Question: I created a 'UIView' inside the main view of a view controller using the storyboard editor and changed its class to 'FBProfilePictureView'.

I created an outlet:
'''
@property (weak, nonatomic) IBOutlet FBProfilePictureView *userImage;
'''
However, when I refer to the 'userImage' object in code it reports itself as a UIView.
'''
NSLog(@"userImage class: %@", [userImage class]);
'''
Produces:
'''
2012-08-28 17:52:22.196 FBTestApp[6230:707] userImage class: UIView
'''
What am I missing?
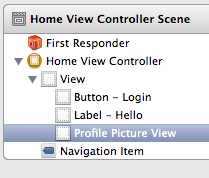
Answer: While I didn't see the error mentioned in the <URL>, adding:
'''
[FBProfilePictureView class];
'''
To applicationDidFinishLaunching did the trick. Presumably some runtime magic going on.